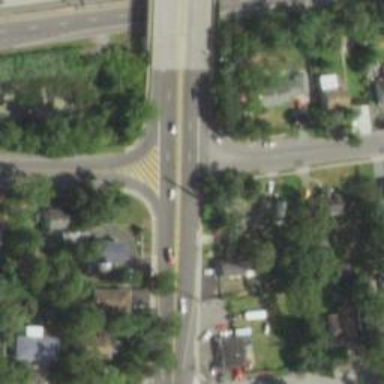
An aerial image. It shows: Secondary road with cloverleaf junction.